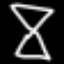
Label: hourglass